Question: I don't understand why my view has a runtime error.
'''
@if (Model.PicturePath != null)
{
<dt>
@Html.DisplayNameFor(model => model.PicturePath)
</dt>
<dd>
@Html.DisplayFor(model => model.PicturePath)
</dd>
}
'''

This is a simple CRUD view. Do you think I should just create a ViewModel and check for null that way? Normally, I always use a ViewModel.
'''
@model PTSPortal.Models.File
@{
ViewBag.Title = "Details";
}
<h2>Details</h2>
<div>
<h4>File</h4>
<hr />
<dl class="dl-horizontal">
<dt>
@Html.DisplayNameFor(model => model.FileName)
</dt>
<dd>
@Html.DisplayFor(model => model.FileName)
</dd>
<dt>
@Html.DisplayNameFor(model => model.FileSize)
</dt>
<dd>
@Html.DisplayFor(model => model.FileSize)
</dd>
@if (Model.FilePath != null)
{
<dt>
@Html.DisplayNameFor(model => model.FilePath)
</dt>
<dd>
@Html.DisplayFor(model => model.FilePath)
</dd>
}
<dt>
@Html.DisplayNameFor(model => model.CreateDate)
</dt>
<dd>
@Html.DisplayFor(model => model.CreateDate)
</dd>
<dt>
@Html.DisplayNameFor(model => model.FileType)
</dt>
<dd>
@Html.DisplayFor(model => model.FileType)
</dd>
<dt>
@Html.DisplayNameFor(model => model.UserId)
</dt>
<dd>
@Html.DisplayFor(model => model.UserId)
</dd>
<dt>
@Html.DisplayNameFor(model => model.IsPublic)
</dt>
<dd>
@Html.DisplayFor(model => model.IsPublic)
</dd>
<dt>
@Html.DisplayNameFor(model => model.FriendlyName)
</dt>
<dd>
@Html.DisplayFor(model => model.FriendlyName)
</dd>
@if (Model.PicturePath != null)
{
<dt>
@Html.DisplayNameFor(model => model.PicturePath)
</dt>
<dd>
@Html.DisplayFor(model => model.PicturePath)
</dd>
}
</dl>
</div>
<br /><br />
l.FileType />
</video><video id="video1" class="video-js vjs-default-skin" controls preload="auto"
width="640" height="264" poster="@Url.Content(Model.PicturePath)"
data-setup='{"example_option":true}'>
<source src="@Url.Content(Model.FilePath)"
type=@Mode
<p>
@Html.ActionLink("Edit", "Edit", new { id = Model.FileId }) |
@Html.ActionLink("Back to List", "Index")
</p>
'''
The controller:
'''
public ActionResult Details(int? id)
{
if (id == null)
{
return new HttpStatusCodeResult(HttpStatusCode.BadRequest);
}
PTSPortal.Models.File file = db.Files.Find(id);
if (file == null)
{
return HttpNotFound();
}
return View(file);
}
'''
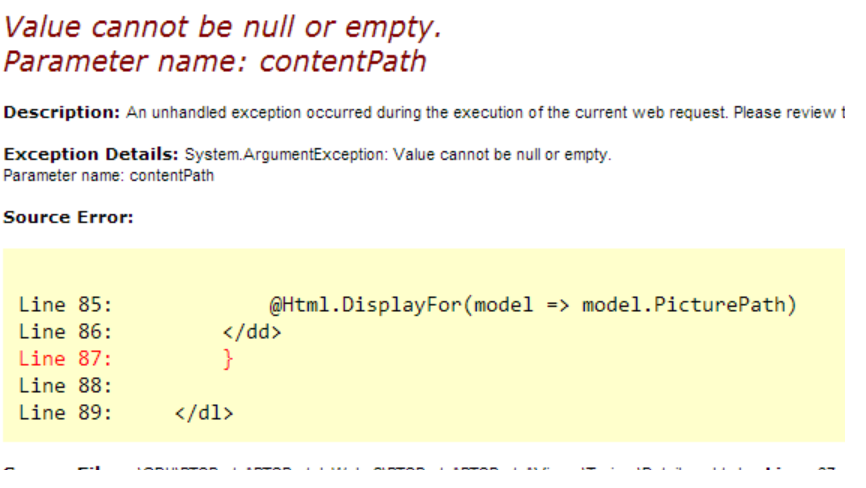
Answer: You are calling @Url.Content(Model.PicturePath) with a null or empty argument. You should add some logic to check if Model.PicturePath has some value.
'''
@if (Model.PicturePath != null && Model.FilePath != null){
<video id="video1" class="video-js vjs-default-skin" controls preload="auto"
width="640" height="264" poster="@Url.Content(Model.PicturePath)"
data-setup='{"example_option":true}'>
<source src="@Url.Content(Model.FilePath)"
type=@Model.FileType />
</video>
}
'''